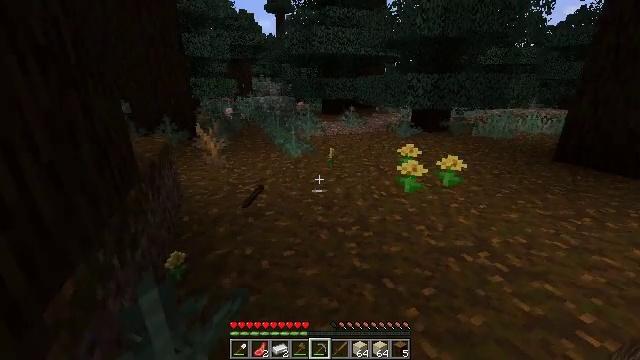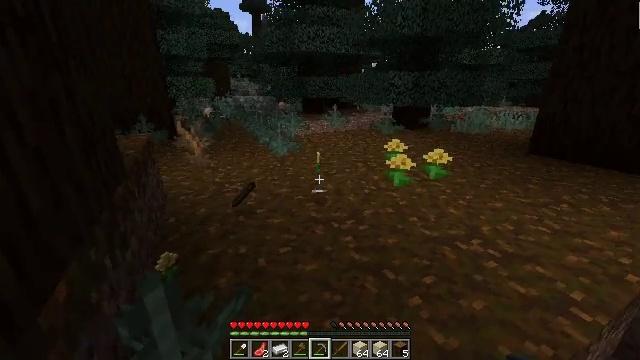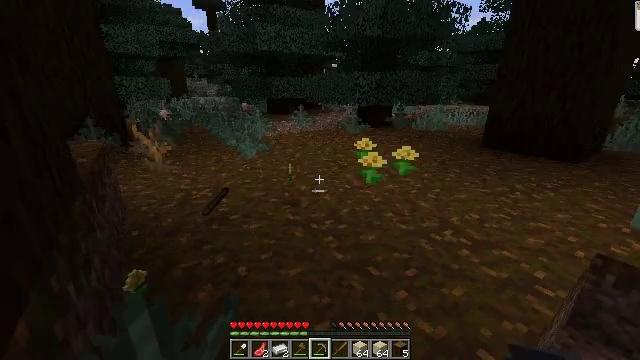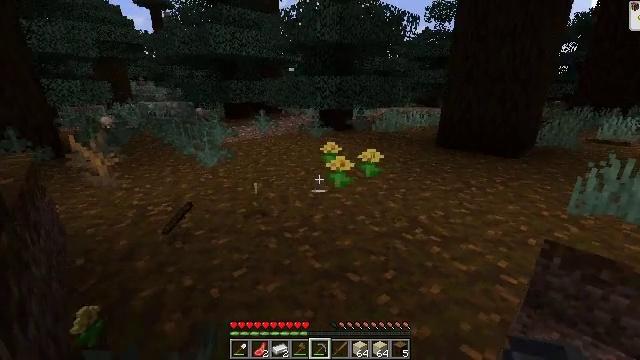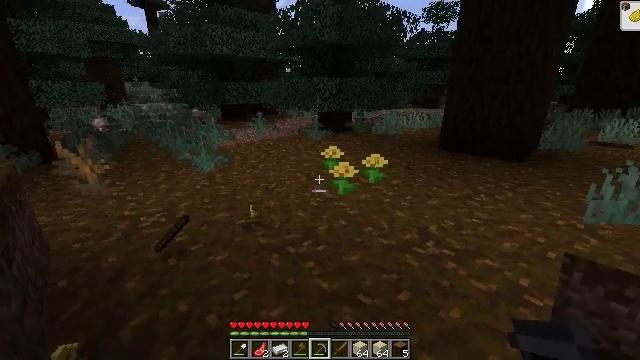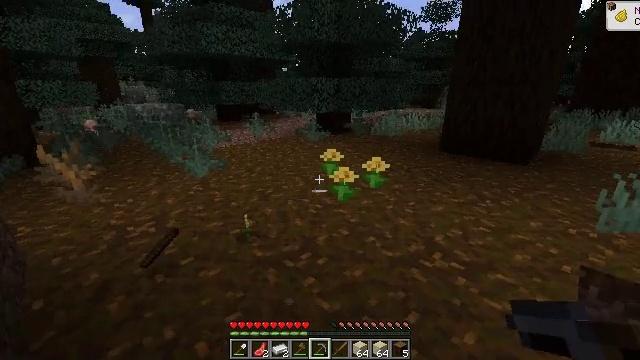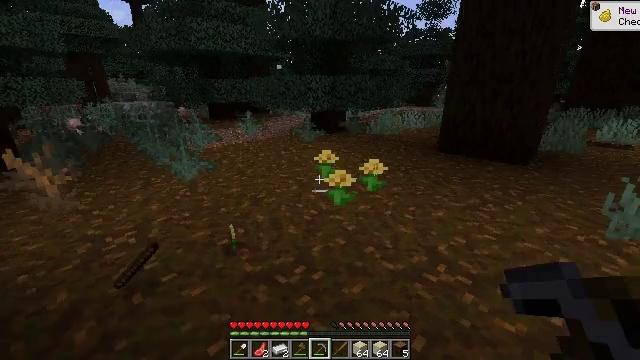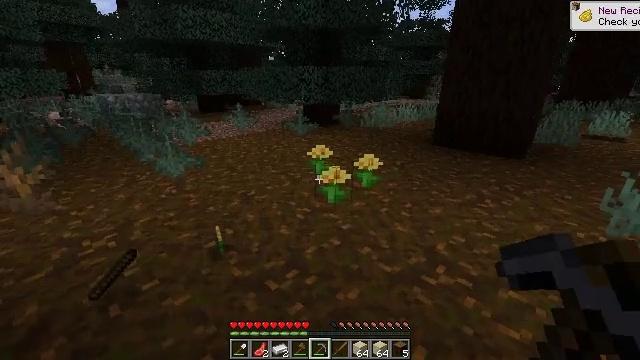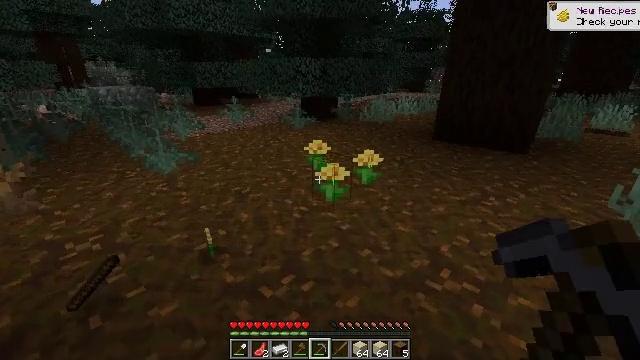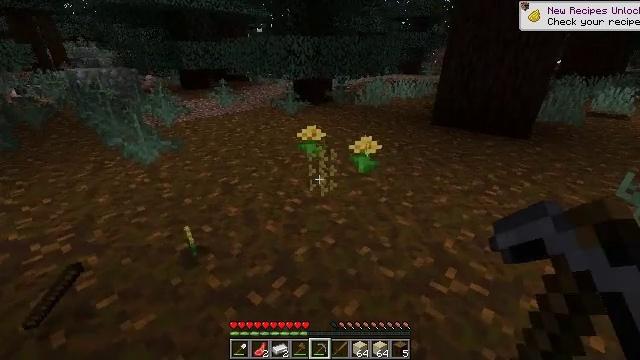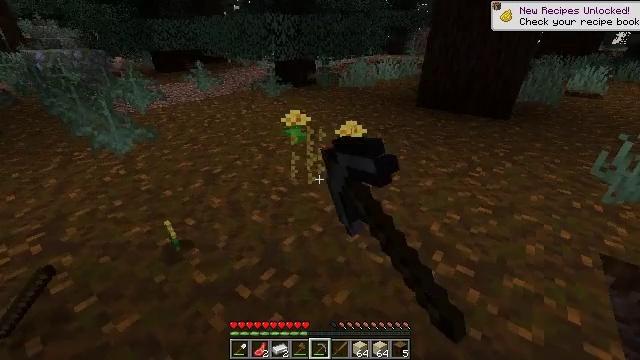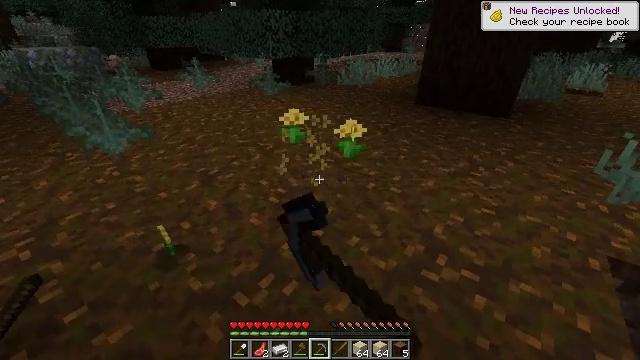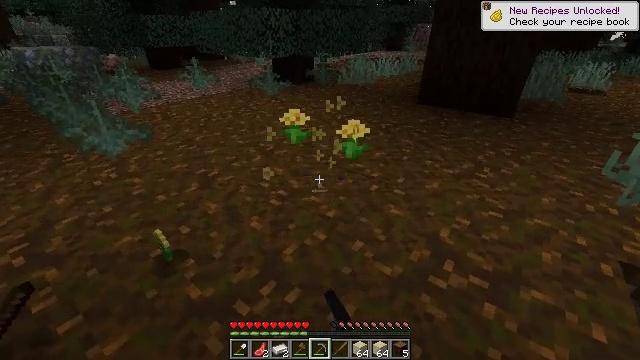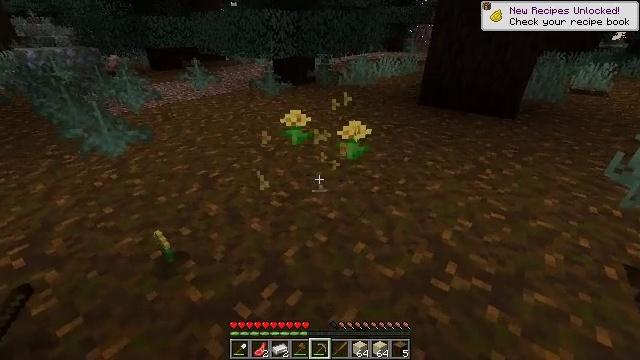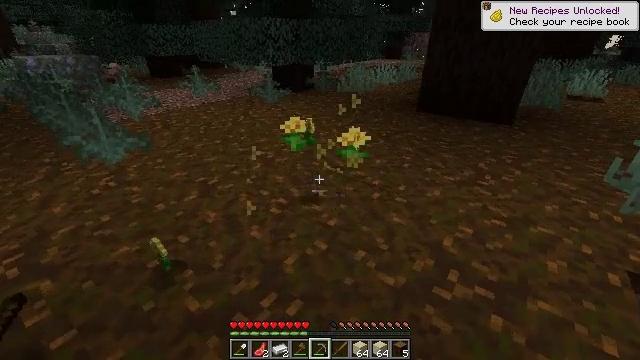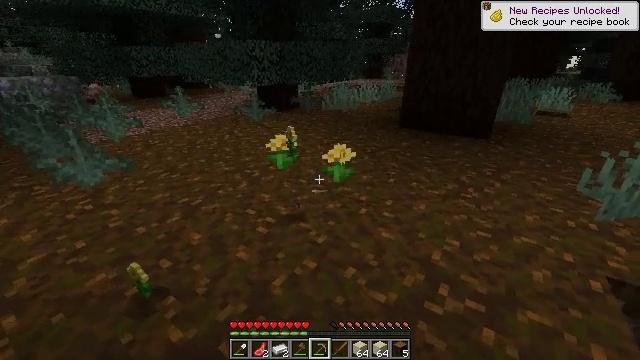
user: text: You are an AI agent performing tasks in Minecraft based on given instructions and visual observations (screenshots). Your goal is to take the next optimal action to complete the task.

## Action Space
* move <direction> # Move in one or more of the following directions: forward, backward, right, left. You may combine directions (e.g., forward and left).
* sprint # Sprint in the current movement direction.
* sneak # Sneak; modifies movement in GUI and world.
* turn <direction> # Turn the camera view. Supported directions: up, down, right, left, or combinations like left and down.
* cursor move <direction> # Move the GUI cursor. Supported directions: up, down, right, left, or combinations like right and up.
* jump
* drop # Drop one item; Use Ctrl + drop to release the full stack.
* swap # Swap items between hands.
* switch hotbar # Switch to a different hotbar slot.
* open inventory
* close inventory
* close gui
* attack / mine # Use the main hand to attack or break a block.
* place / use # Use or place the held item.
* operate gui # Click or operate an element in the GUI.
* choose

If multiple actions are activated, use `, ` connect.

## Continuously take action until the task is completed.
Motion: motion action
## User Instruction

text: Pick up the dandelion.
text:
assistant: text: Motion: move forward and move left, turn right
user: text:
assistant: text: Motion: move forward, turn right
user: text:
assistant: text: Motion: move forward, turn right
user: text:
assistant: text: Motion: move forward
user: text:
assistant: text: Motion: move forward
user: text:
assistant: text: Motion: move forward, turn right
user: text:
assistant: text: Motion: move forward, turn right and down
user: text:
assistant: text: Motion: move forward, turn down
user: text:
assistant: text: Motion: move forward, turn right and down, attack / mine
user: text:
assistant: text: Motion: turn right and down, attack / mine
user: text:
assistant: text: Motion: attack / mine
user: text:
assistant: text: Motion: no_op
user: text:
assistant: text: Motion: no_op
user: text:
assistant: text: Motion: turn up
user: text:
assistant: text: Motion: turn right and up
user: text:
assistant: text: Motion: turn right and up
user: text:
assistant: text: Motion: attack / mine
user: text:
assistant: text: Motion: attack / mine
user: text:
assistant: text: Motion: no_op
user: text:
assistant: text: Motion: turn right, attack / mine
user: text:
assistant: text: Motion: move forward, attack / mine
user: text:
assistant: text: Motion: move forward, turn left, attack / mine
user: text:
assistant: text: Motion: move forward, turn left and down
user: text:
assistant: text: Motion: move forward, turn left, attack / mine
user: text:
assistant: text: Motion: move forward, attack / mine
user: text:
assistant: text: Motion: move forward, attack / mine
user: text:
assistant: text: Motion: move forward
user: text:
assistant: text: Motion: move forward, turn right, attack / mine
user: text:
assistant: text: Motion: move forward, attack / mine
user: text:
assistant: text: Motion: move forward